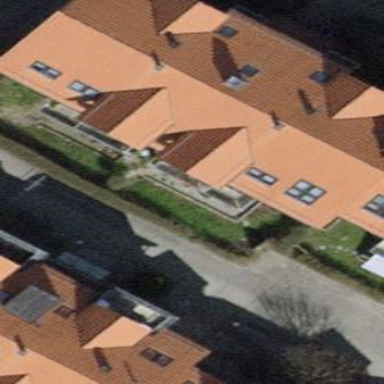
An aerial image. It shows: Building with apartments featuring tiled roof.